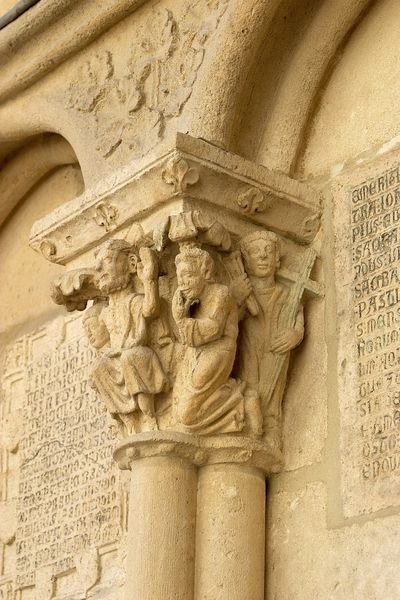
Titel: Puerta del Sarmental/Südportal der Kathedrale von Burgos
Standort: Burgos, Kathedrale (EU - E)
Schlagwörter: blätter, hand, kämpfer, laub, mann, menschen, köpfe, männer, säule, säulen, gesichter, architektur, arm, falten, halten, mensch, stein, kirche, figur, blatt, gotik, schrift, bogen, schriftzug, figuren, detail, inschrift, kloster, kreuz, knien, beten, lilie, kapitell, atlant, sandstein, gotisch, mittelalter, romanik, heiliger, heilige, köcher, blütte, kapitel, kreuzgang, skultpur, figurenkapitell, mönner, männger, lknieen